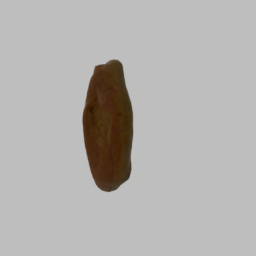
Label: nature